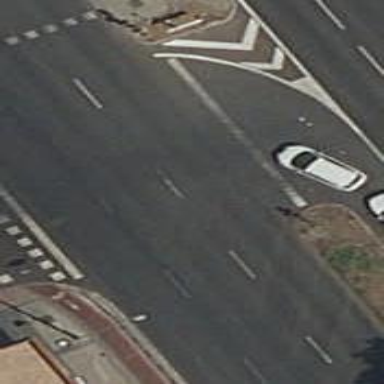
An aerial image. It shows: Road with traffic signals.